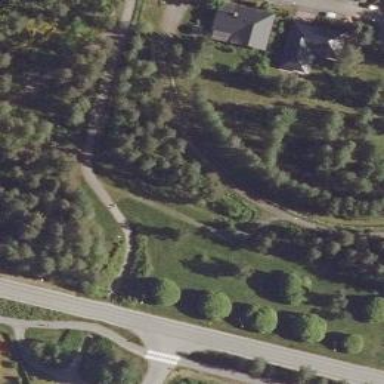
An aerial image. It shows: Cycleway.